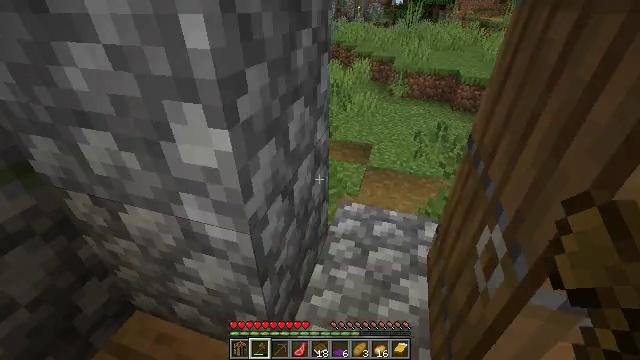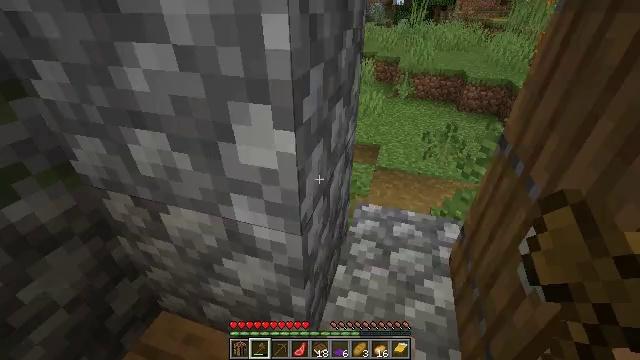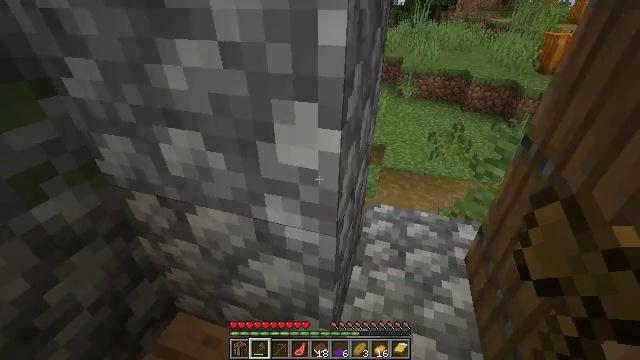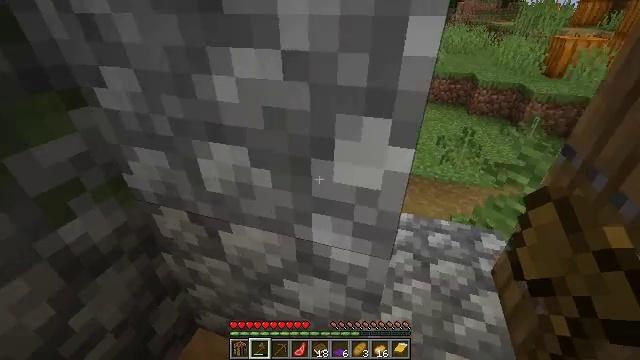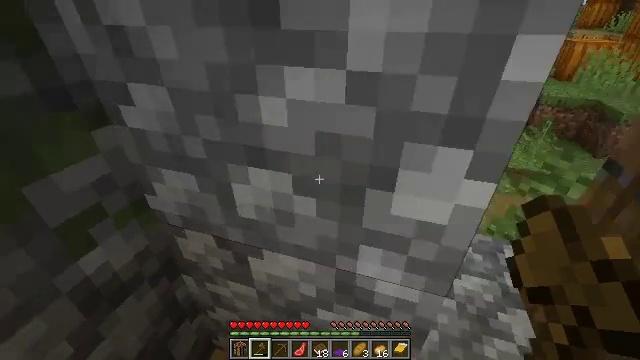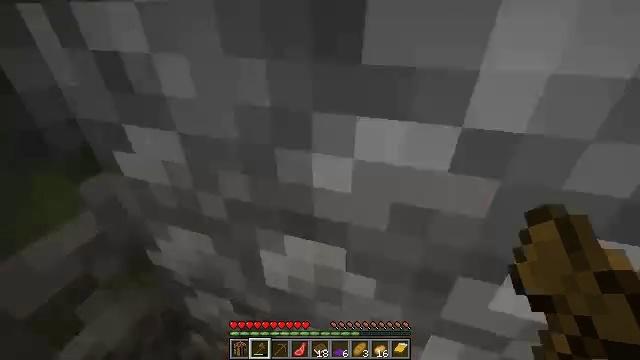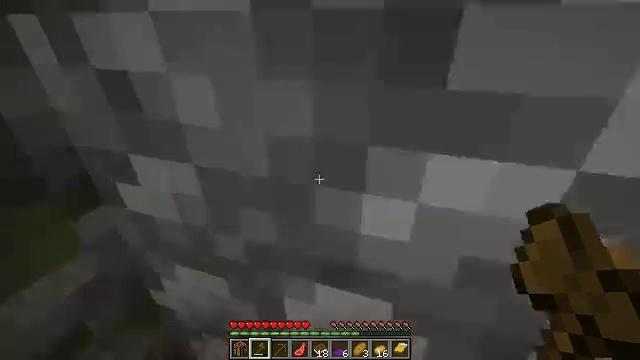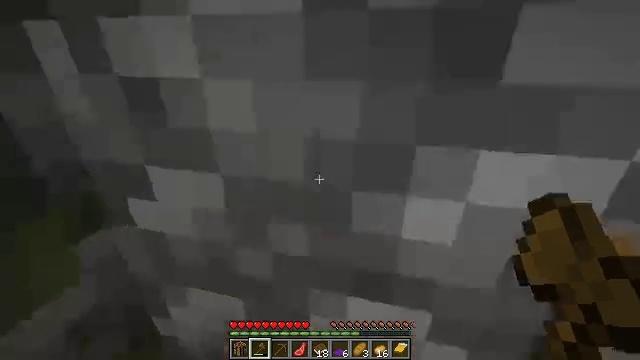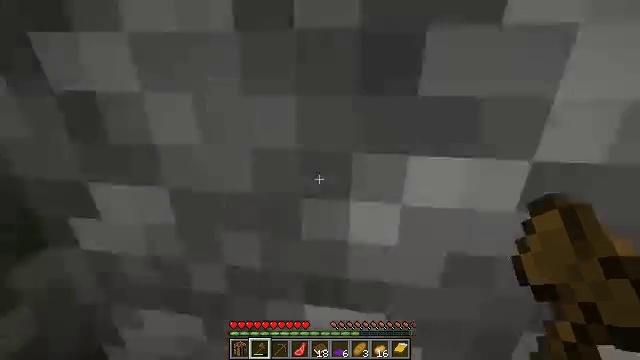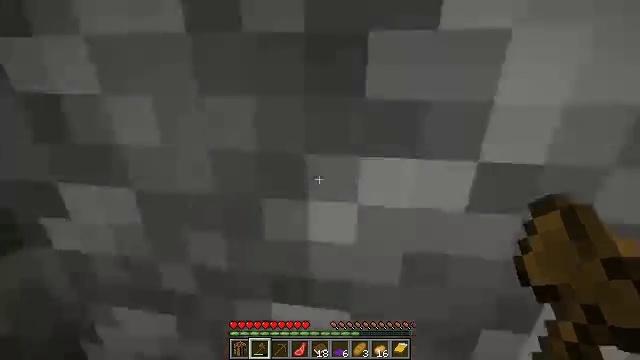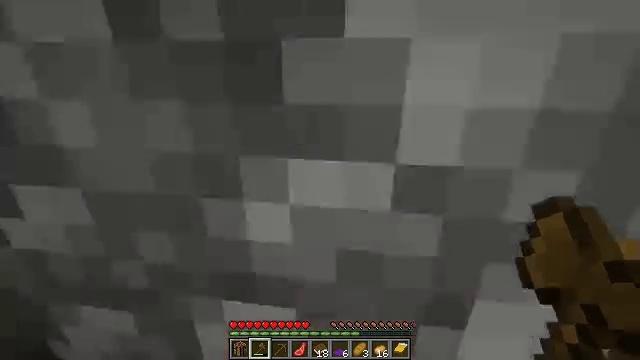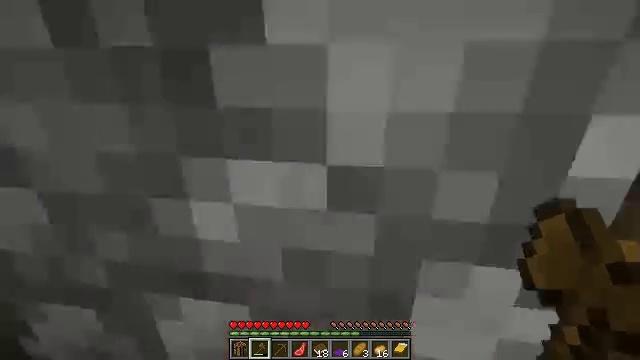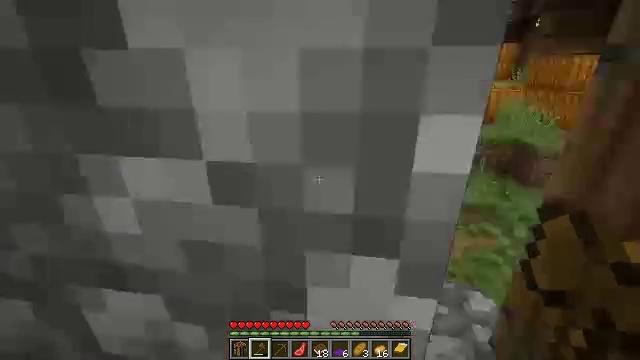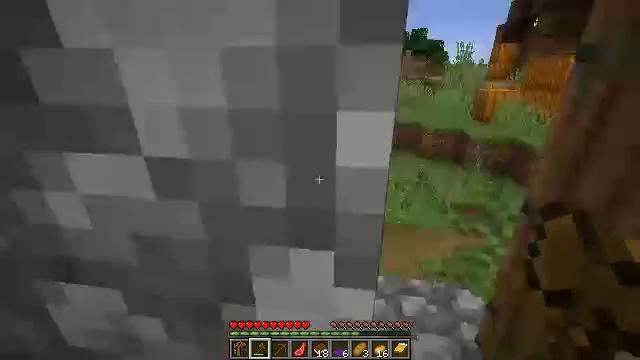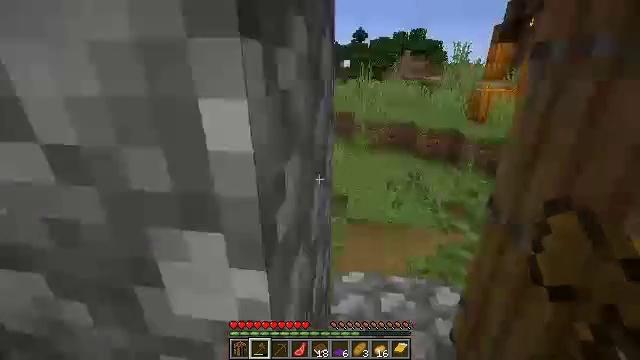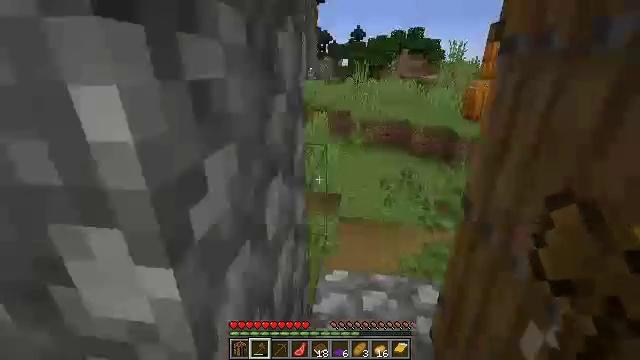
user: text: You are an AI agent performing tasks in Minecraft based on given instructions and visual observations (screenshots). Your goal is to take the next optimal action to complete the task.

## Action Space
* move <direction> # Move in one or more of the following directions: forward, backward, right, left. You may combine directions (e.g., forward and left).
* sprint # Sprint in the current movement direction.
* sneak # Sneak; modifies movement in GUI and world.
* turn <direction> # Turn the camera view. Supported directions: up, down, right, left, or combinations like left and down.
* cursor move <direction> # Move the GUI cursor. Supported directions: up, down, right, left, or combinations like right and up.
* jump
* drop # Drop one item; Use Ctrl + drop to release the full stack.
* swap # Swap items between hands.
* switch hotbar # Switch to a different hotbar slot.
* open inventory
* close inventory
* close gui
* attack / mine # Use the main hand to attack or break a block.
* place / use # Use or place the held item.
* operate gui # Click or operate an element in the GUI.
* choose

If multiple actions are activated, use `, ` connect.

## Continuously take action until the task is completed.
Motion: motion action
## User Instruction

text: Destroy the smoker to move it.
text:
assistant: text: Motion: move left
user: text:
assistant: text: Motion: move forward and move left
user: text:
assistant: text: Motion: move forward and move left
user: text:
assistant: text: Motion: move forward
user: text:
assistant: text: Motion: move forward
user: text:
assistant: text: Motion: move forward, turn up
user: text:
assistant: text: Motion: move forward and move right, turn right and up
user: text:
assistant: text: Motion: move forward and move right, turn right and up
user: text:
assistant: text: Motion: move forward and move right
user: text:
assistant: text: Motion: move forward and move right
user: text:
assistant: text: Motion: move forward and move right
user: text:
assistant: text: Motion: move forward and move right
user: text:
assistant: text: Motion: move forward and move right
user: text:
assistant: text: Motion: move forward and move right
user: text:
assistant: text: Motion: move forward and move right
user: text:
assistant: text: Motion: move forward and move right, turn up
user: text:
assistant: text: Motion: move forward, turn up
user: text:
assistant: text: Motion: move forward
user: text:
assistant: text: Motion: move forward
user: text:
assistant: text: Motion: move forward
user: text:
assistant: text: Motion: move forward, sprint
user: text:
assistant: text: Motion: move forward, sprint
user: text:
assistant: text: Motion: move forward, sprint
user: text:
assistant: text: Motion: move forward, sprint, turn left
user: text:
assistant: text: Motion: move forward, turn left and up
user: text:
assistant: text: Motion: move forward, turn left and up
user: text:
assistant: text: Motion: move forward
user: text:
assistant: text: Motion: move forward
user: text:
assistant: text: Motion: move forward
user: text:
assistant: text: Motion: move forward, jump